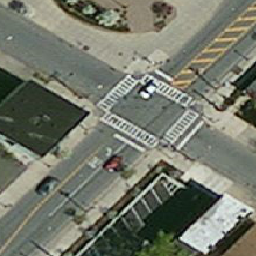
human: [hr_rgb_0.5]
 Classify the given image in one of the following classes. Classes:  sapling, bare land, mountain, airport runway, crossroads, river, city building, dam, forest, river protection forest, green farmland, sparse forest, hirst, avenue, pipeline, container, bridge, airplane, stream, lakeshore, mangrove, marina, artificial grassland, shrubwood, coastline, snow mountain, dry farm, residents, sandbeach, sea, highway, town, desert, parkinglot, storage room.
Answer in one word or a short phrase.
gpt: crossroads